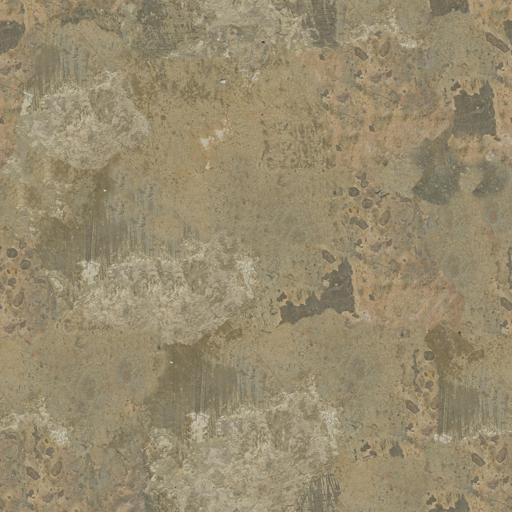
Tags: broken brown concrete rough